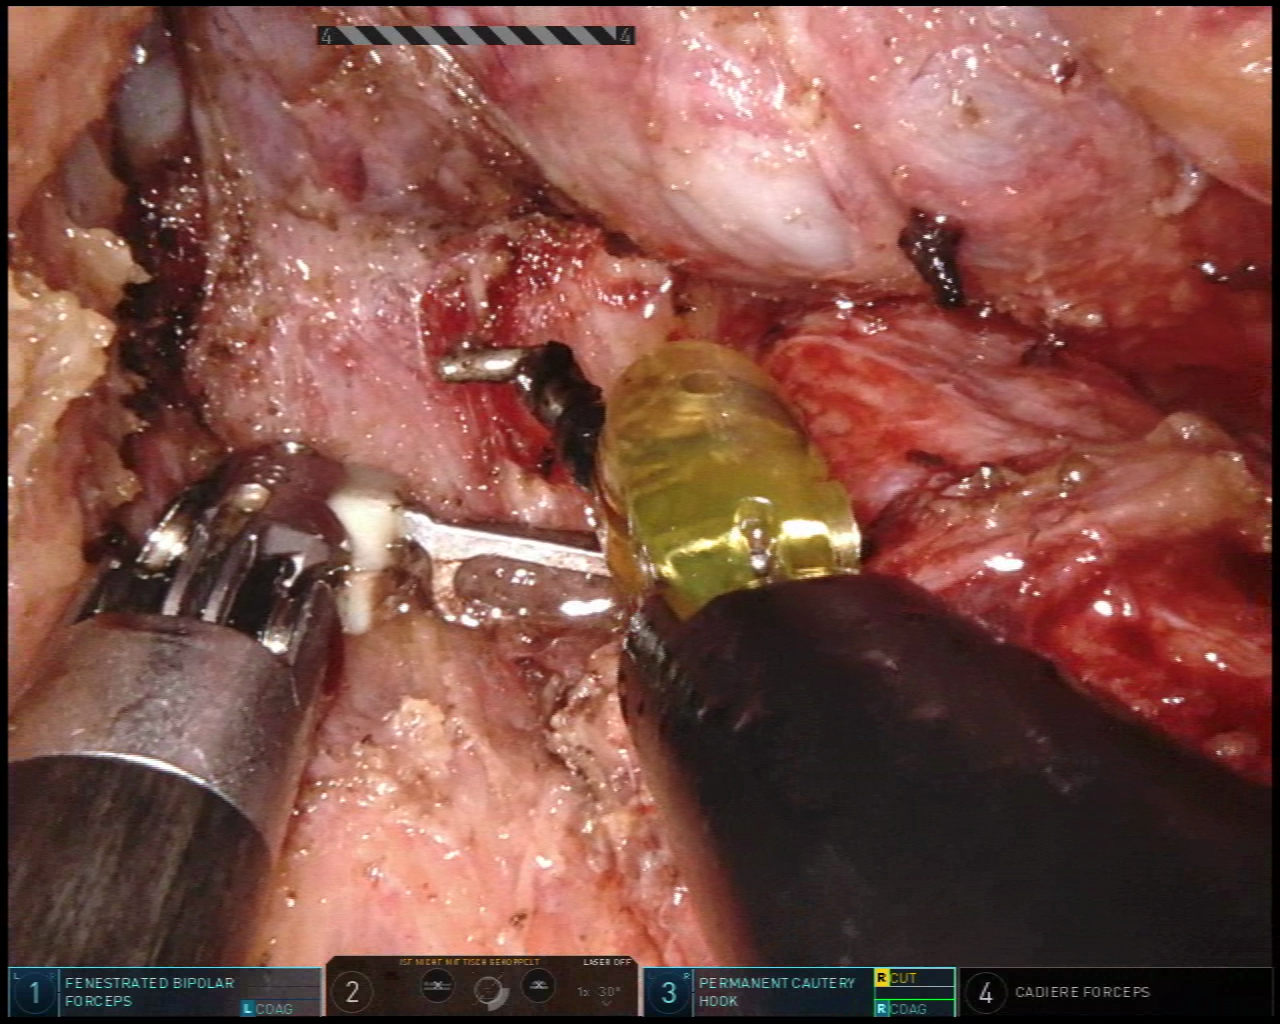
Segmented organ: vesicular_glands
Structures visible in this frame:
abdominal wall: no
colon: no
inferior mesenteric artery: no
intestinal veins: no
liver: no
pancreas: no
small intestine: no
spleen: no
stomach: no
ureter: no
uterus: no
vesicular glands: yes